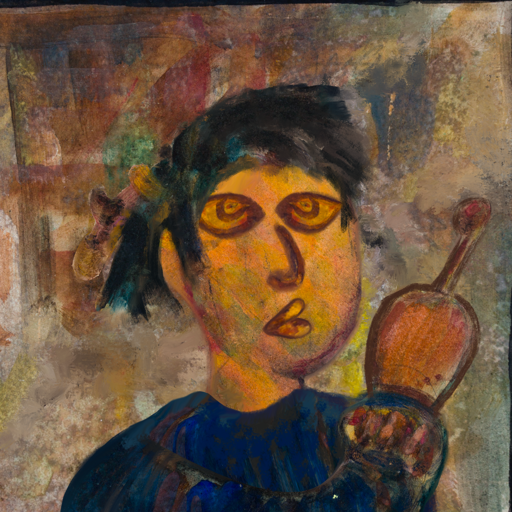
Background: Mosgoul, Head And Neck Side: Gypsy_Mother, Face Side: Comrade, Bust: Pipe, Hair Side: Pipe, Head Accessory: Blank, Second Necklace: Blank, Necklace: Blank, Baby: Blank